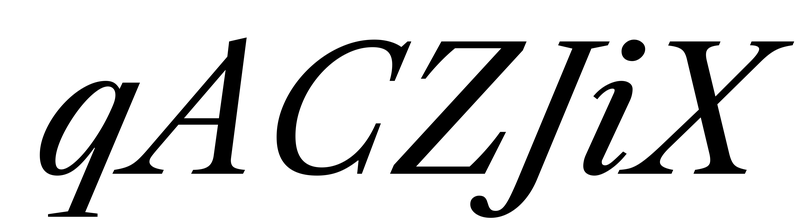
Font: LibreCaslonText-Italic_Italic